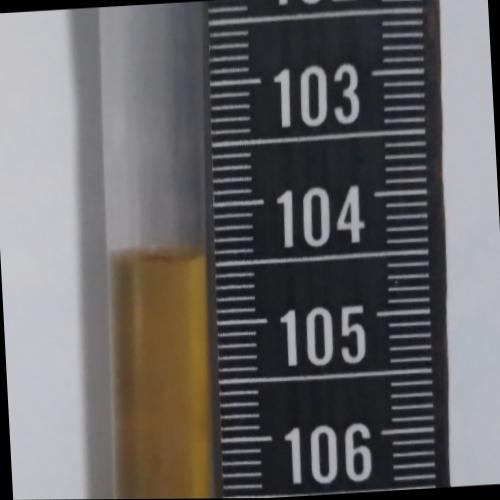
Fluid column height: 104.4 cm